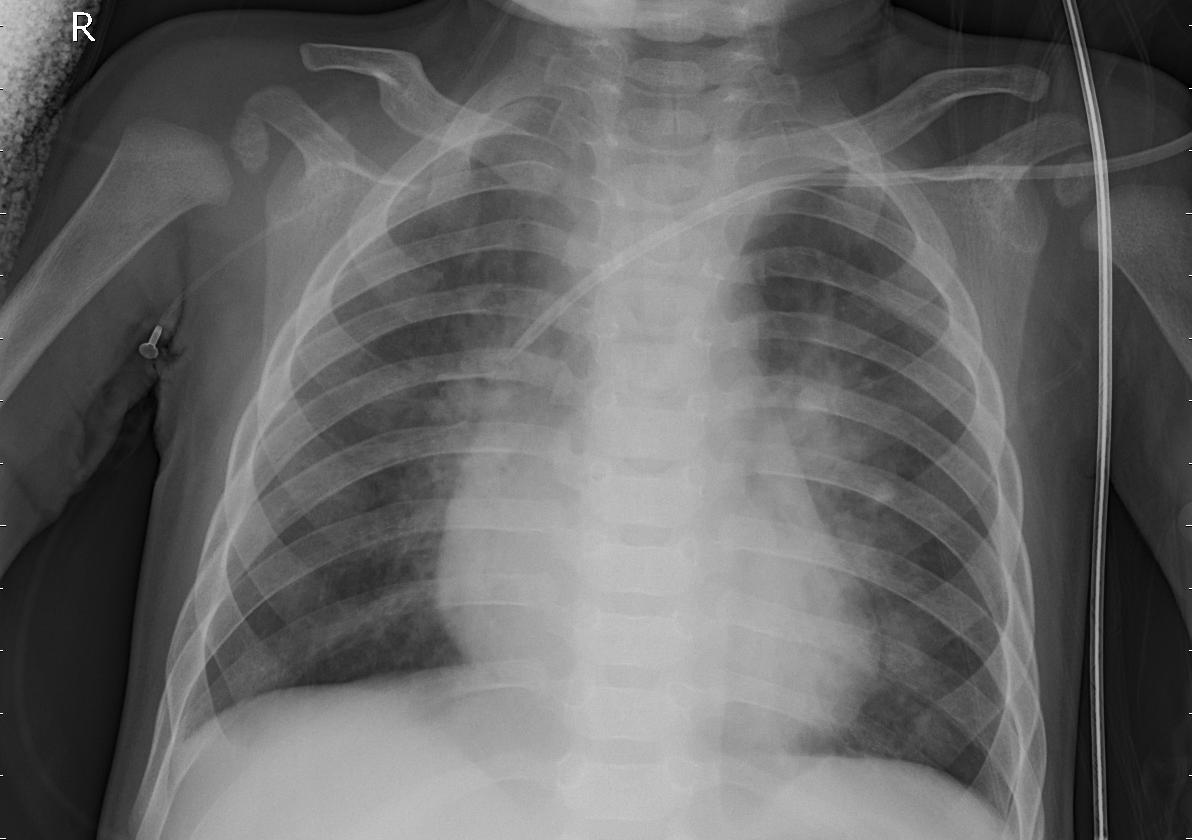
Diagnosis: PNEUMONIA